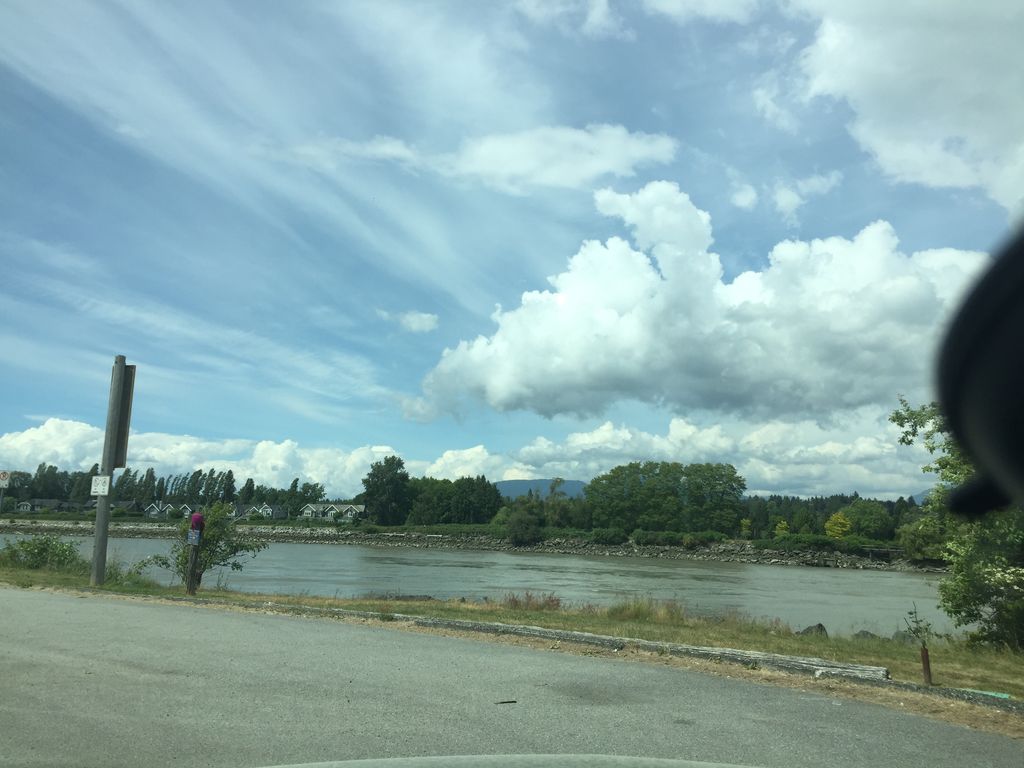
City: vancouver